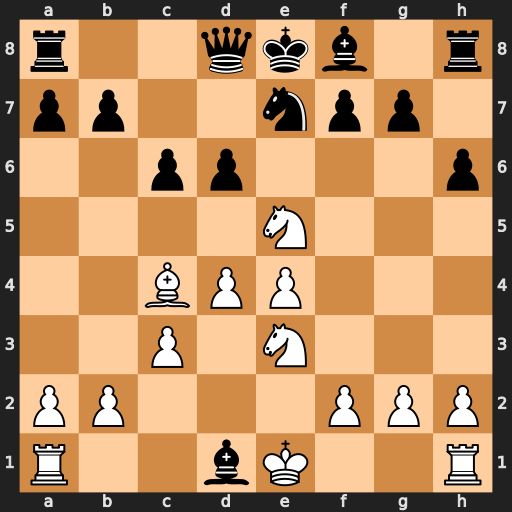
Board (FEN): r2qkb1r/pp2npp1/2pp3p/4N3/2BPP3/2P1N3/PP3PPP/R2bK2R
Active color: w
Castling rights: KQkq
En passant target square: -
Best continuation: Bxf7#